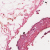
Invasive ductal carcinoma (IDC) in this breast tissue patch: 0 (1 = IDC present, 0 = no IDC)